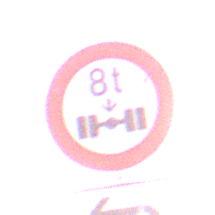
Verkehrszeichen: TatsaechlicheAchslast
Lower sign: RichtungsangabeDurchPfeile2
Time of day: SunriseSunset
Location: Outdoor (Nature)
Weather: PartlyCloudy
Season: NotSpecified
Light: Natural